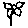
Label: flower